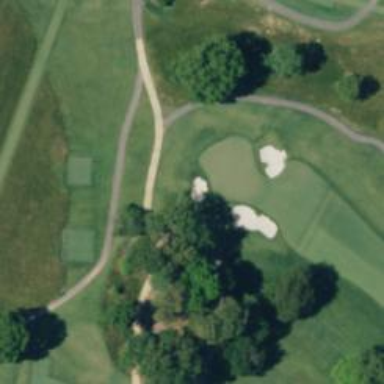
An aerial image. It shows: Path for golf carts.